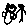
Label: circle